RGB frame:
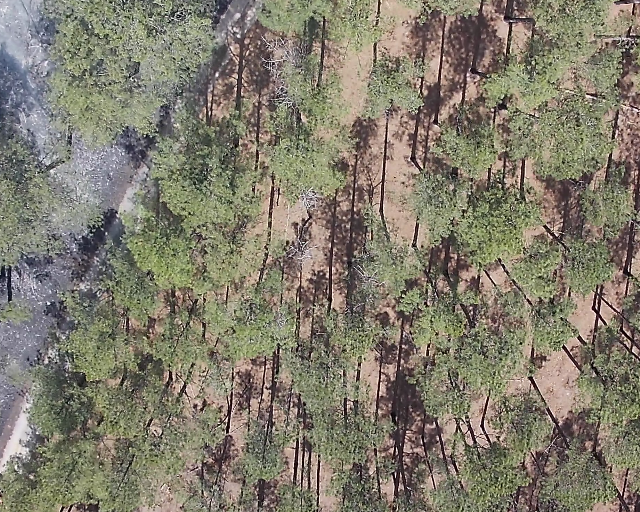
Thermal frame:
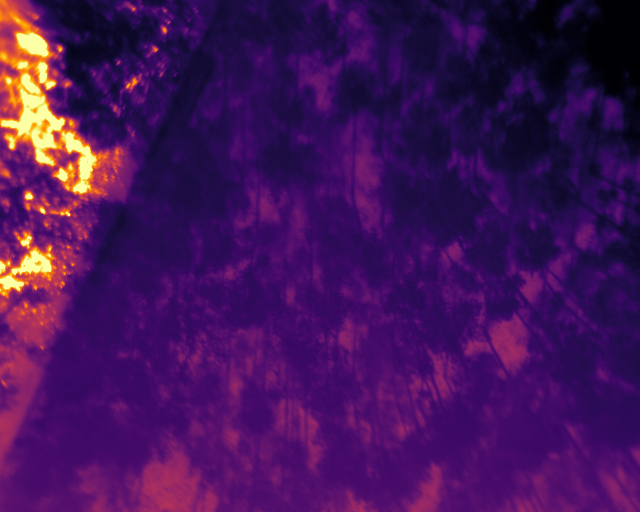
Captured: 2026-02-27 02:40:18
Pixels at or above 80 °C: 7791 (fraction of frame: 0.02378)